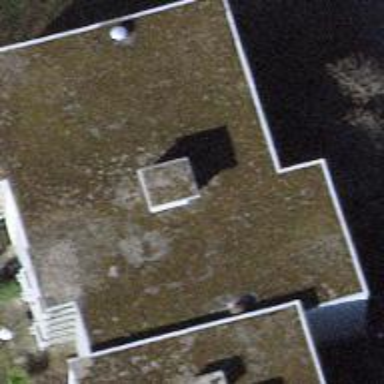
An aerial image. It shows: Apartment building with flat roof.